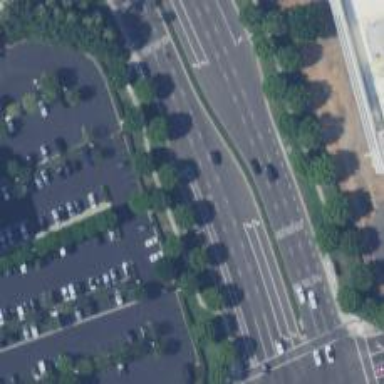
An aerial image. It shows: Primary highway with separate asphalt sidewalk.